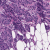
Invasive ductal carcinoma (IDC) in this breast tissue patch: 1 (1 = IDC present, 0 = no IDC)